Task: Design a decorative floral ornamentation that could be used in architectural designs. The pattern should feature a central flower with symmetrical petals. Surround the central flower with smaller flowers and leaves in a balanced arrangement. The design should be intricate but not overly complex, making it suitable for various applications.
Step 895:
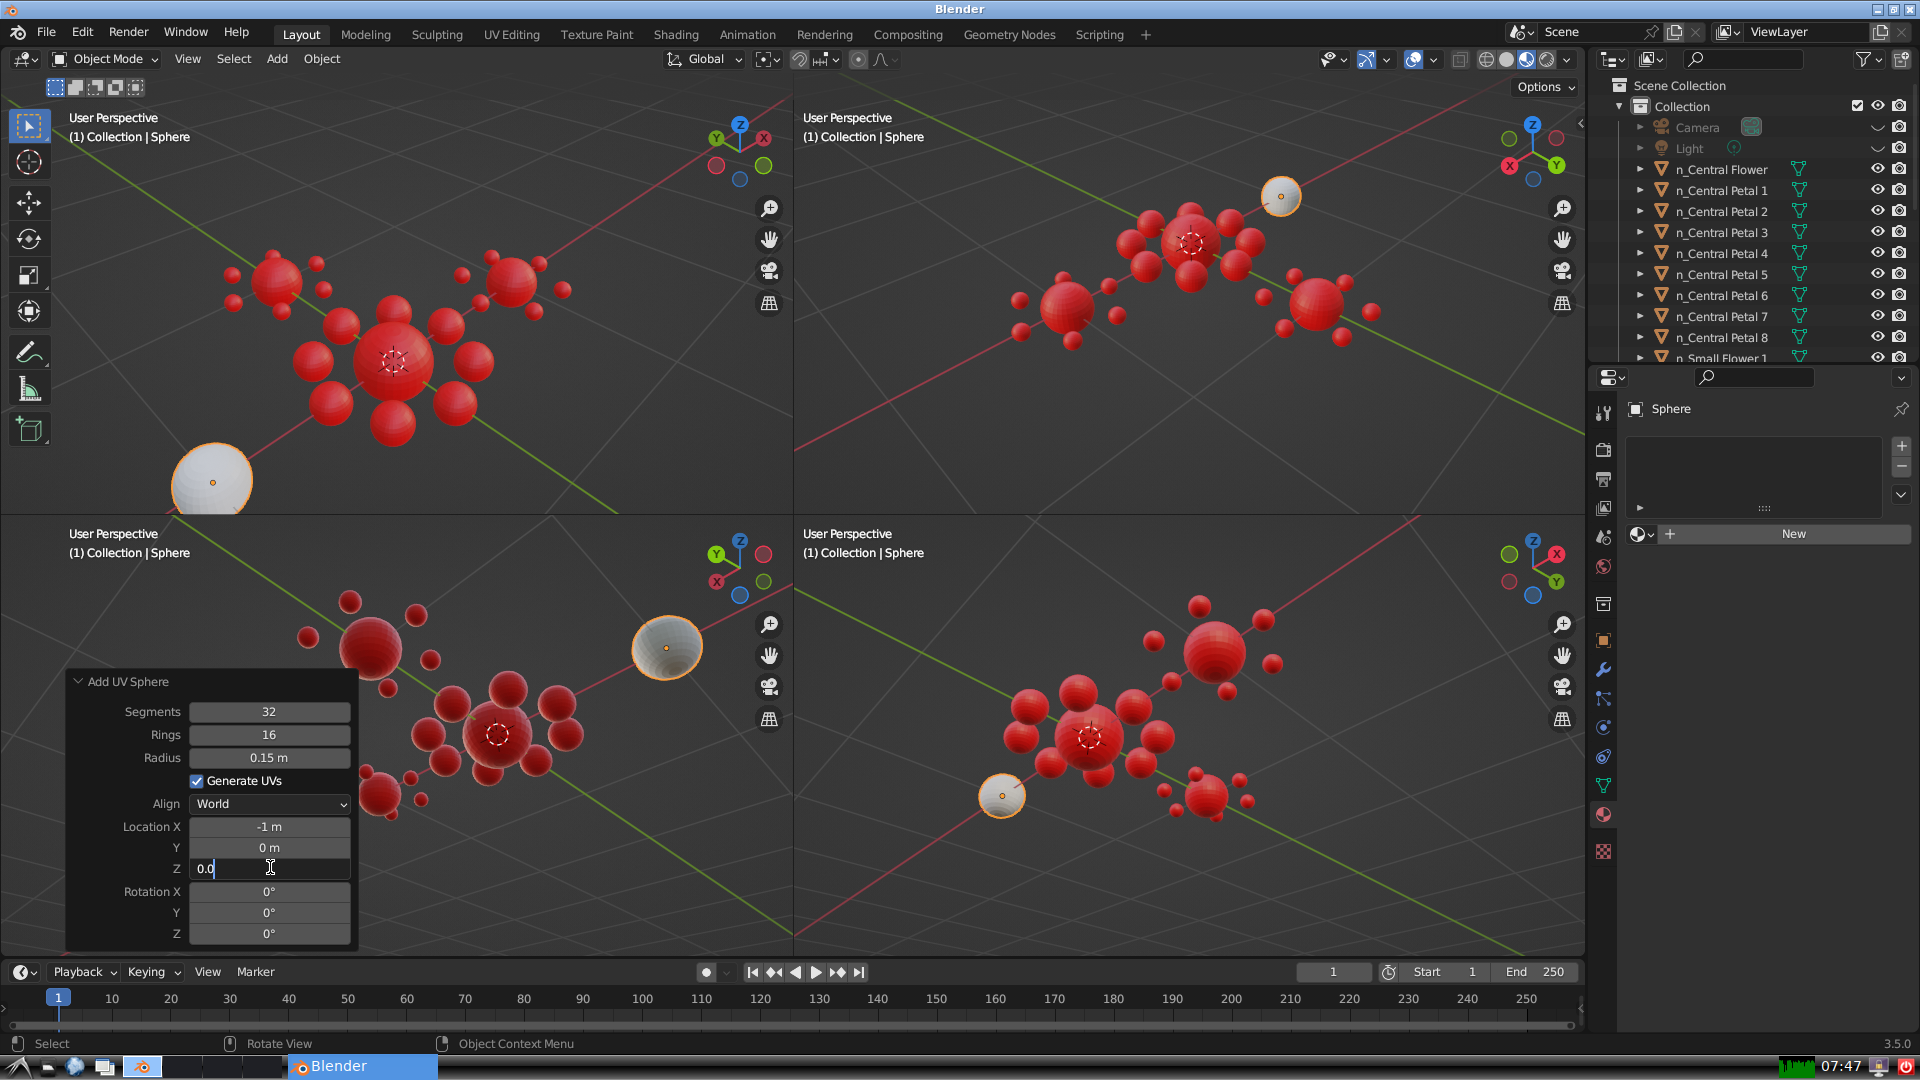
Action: {"key_press": ['Return']}